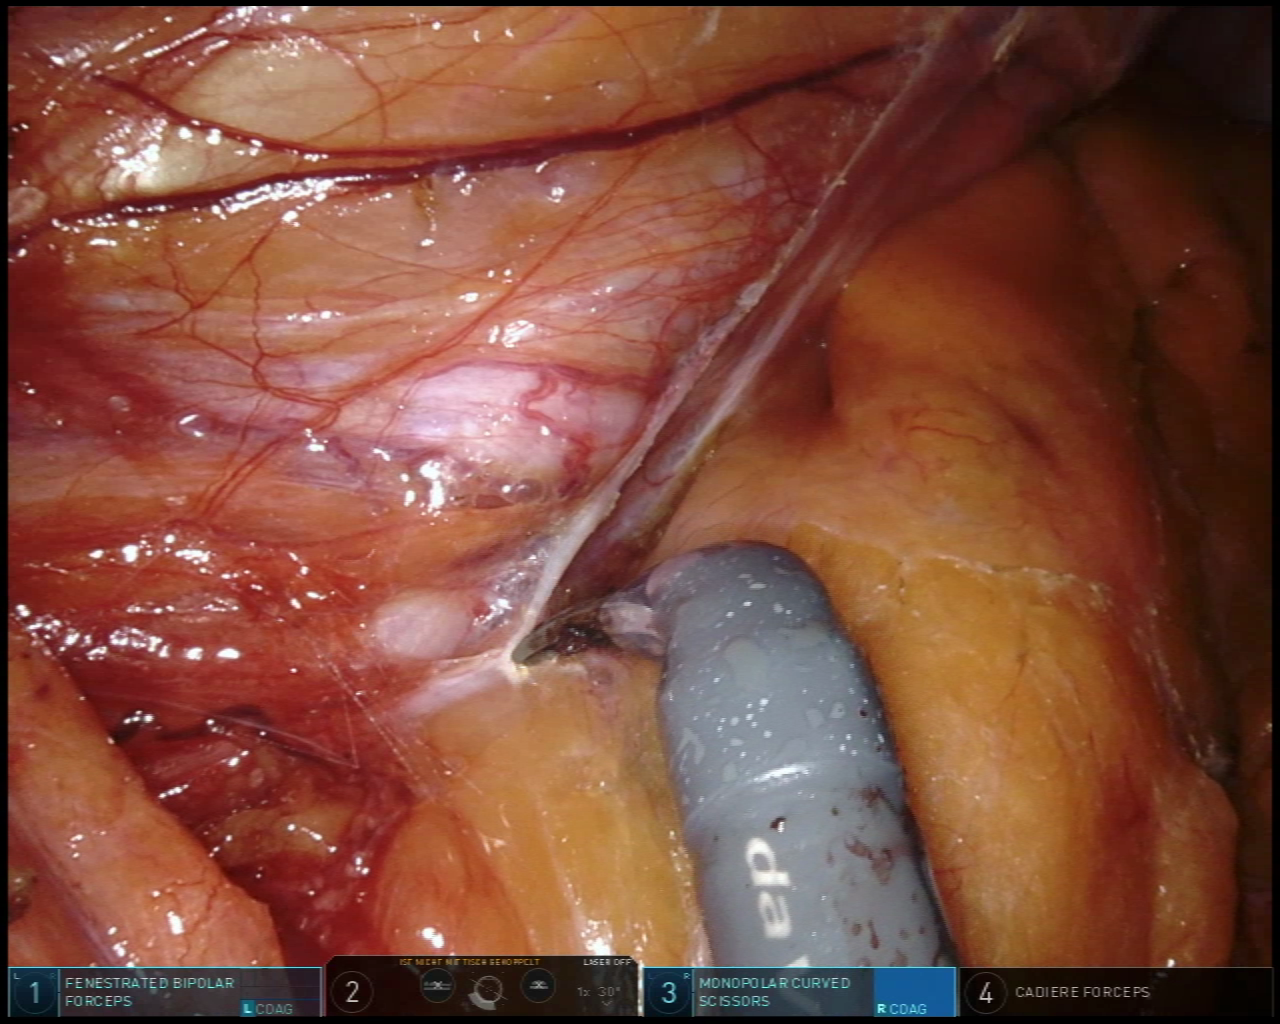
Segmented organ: ureter
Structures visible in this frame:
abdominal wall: yes
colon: no
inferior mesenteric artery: no
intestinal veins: no
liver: no
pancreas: no
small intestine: no
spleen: no
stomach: no
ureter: yes
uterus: no
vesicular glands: no